Question: I am setting a 'background' image to 'LinearLayout' like this:
'''
<?xml version="1.0" encoding="UTF-8"?>
<layer-list xmlns:android="http://schemas.android.com/apk/res/android">
<item android:drawable="@drawable/back" >
</item>
<item>
<shape>
<solid/>
<stroke android:width="1dip" android:color="#225786" />
<corners android:radius="10dip"/>
<padding android:left="0dip" android:top="0dip" android:right="0dip" android:bottom="0dip" />
</shape>
</item>
'''
'''
<bitmap xmlns:android="http://schemas.android.com/apk/res/android"
android:src="@drawable/pie_chart_background"
android:tileMode="repeat">
</bitmap>
'''
now I am setting the as a 'background' to 'LinearLayout' it works fine.
I need to have a 'image' with and also a to it.But i only have the border with rounded corners and not the image what is the problem in my code am i missing something?
this is how my image looks:

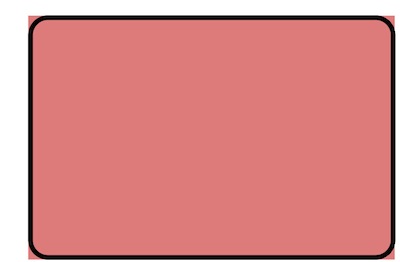
Answer: After spending hours of time behind your issue, finally I achieved, hope now it will give you same result as you want, please go through below code and let me know whether its works or not?
'''
public static Bitmap getRoundedCornerImage(Bitmap bitmap, int cornerDips, int borderDips, Context context) {
Bitmap output = Bitmap.createBitmap(bitmap.getWidth(), bitmap.getHeight(),
Bitmap.Config.ARGB_8888);
Canvas canvas = new Canvas(output);
final int borderSizePx = (int) TypedValue.applyDimension(TypedValue.COMPLEX_UNIT_DIP, (float) borderDips,
context.getResources().getDisplayMetrics());
final int cornerSizePx = (int) TypedValue.applyDimension(TypedValue.COMPLEX_UNIT_DIP, (float) cornerDips,
context.getResources().getDisplayMetrics());
final Paint paint = new Paint();
final Rect rect = new Rect(0, 0, bitmap.getWidth(), bitmap.getHeight());
final RectF rectF = new RectF(rect);
paint.setAntiAlias(true);
paint.setColor(0xFFFFFFFF);
paint.setStyle(Paint.Style.FILL);
canvas.drawARGB(0, 0, 0, 0);
canvas.drawRoundRect(rectF, cornerSizePx, cornerSizePx, paint);
paint.setXfermode(new PorterDuffXfermode(PorterDuff.Mode.SRC_IN));
canvas.drawBitmap(bitmap, rect, rect, paint);
paint.setColor((Color.RED)); // you can change color of your border here, to other color
paint.setStyle(Paint.Style.STROKE);
paint.setStrokeWidth((float) borderSizePx);
canvas.drawRoundRect(rectF, cornerSizePx, cornerSizePx, paint);
return output;
}
'''
'''
<RelativeLayout xmlns:android="http://schemas.android.com/apk/res/android"
xmlns:tools="http://schemas.android.com/tools"
android:layout_width="match_parent"
android:layout_height="match_parent"
android:gravity="center"
tools:context=".MainActivity" >
<ImageView
android:id="@+id/image"
android:layout_width="wrap_content"
android:layout_height="wrap_content"
android:layout_centerHorizontal="true"
/>
</RelativeLayout>
'''
'''
public class MainActivity extends Activity {
@Override
protected void onCreate(Bundle savedInstanceState) {
super.onCreate(savedInstanceState);
setContentView(R.layout.main);
ImageView rl=(ImageView)findViewById(R.id.image);
Bitmap bitmap = BitmapFactory.decodeResource(getResources(), R.drawable.testing); // your desire drawable image.
rl.setImageBitmap(getRoundedCornerImage(bitmap, 10, 10, this));
}
'''

Below links help me to achieve my goal:
<URL>
<URL>
<URL>
<URL>